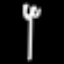
Label: fork